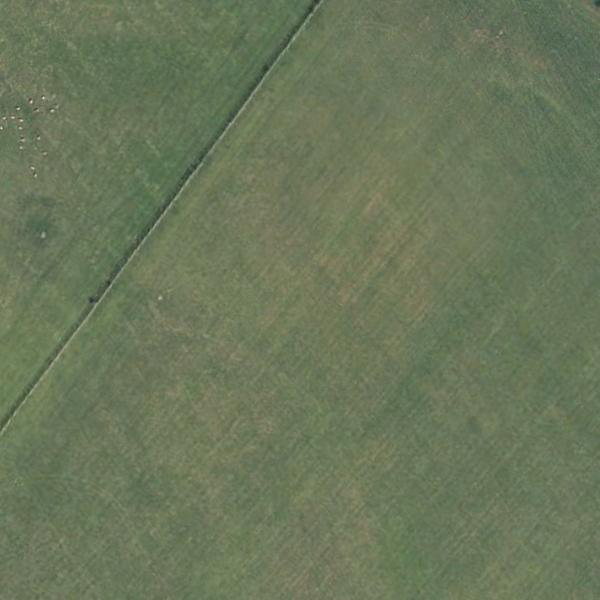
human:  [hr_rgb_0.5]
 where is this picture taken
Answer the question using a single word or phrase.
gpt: meadow